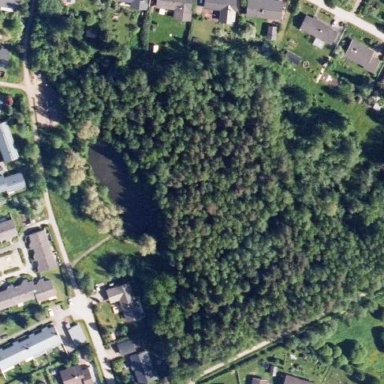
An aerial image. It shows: Nature reserve located within forest area.